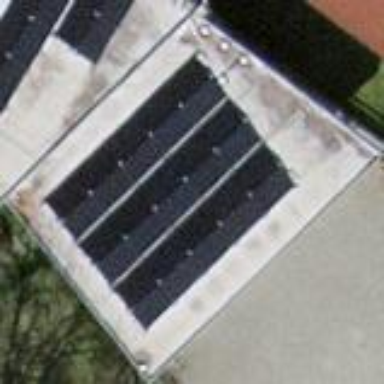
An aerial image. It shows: View of roof of building.